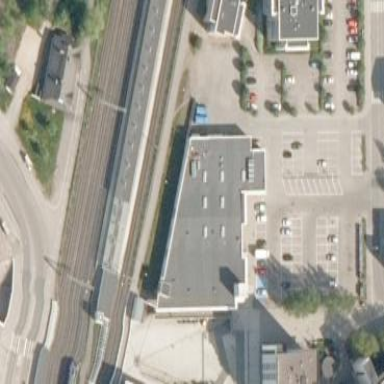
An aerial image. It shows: Retail building.